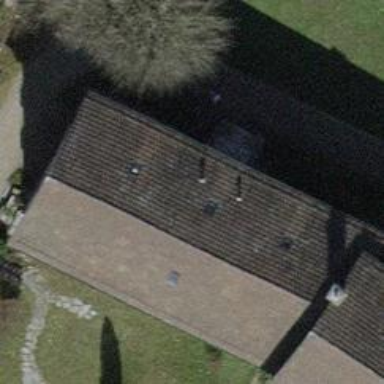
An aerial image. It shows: Building with tile roof.